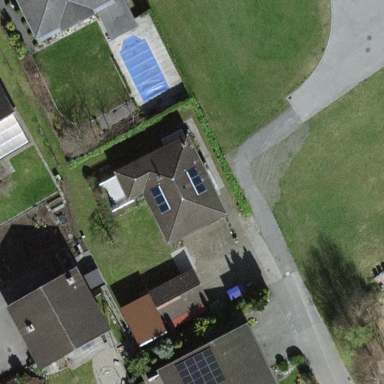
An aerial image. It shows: Detached building.